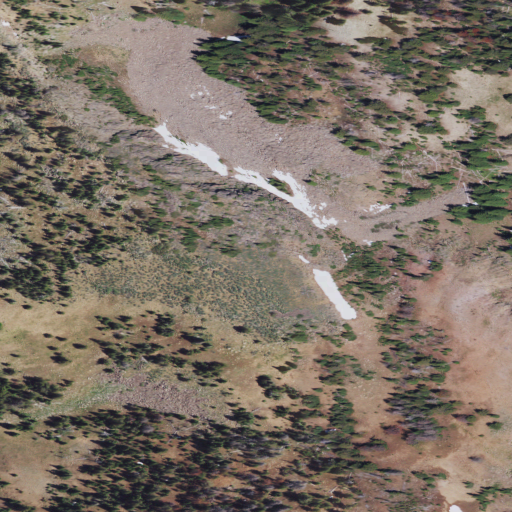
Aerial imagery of mountain in Oregon named Donaldson Rock containing shrub, evergreen forest, and grassland